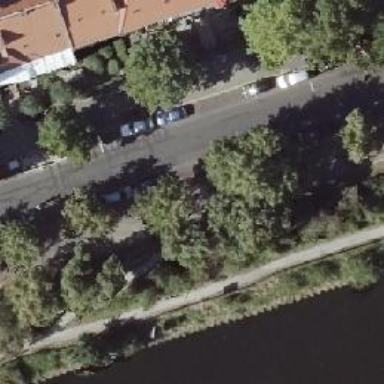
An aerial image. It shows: Footway.